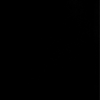
Label: dusty